Question: I have a div with a scroll bar which displays 15 months with 3 of the min each row, When the page loads I want to fix the scroll bar position to 2nd row as shown in my screenshot.As in the scroll bar should to be fixed to the position shown in my screenshot as opposed to top of the div.The reason for this requirement is we are displaying previous 3 months, but the user should see the current month when the page loads. I hope I have made it clear
I am using
'''
<div id="key_dates" style ="overflow:scroll;width:960px;height:500px">
'''
Can you guys please help?
Thanks,
Adarsh
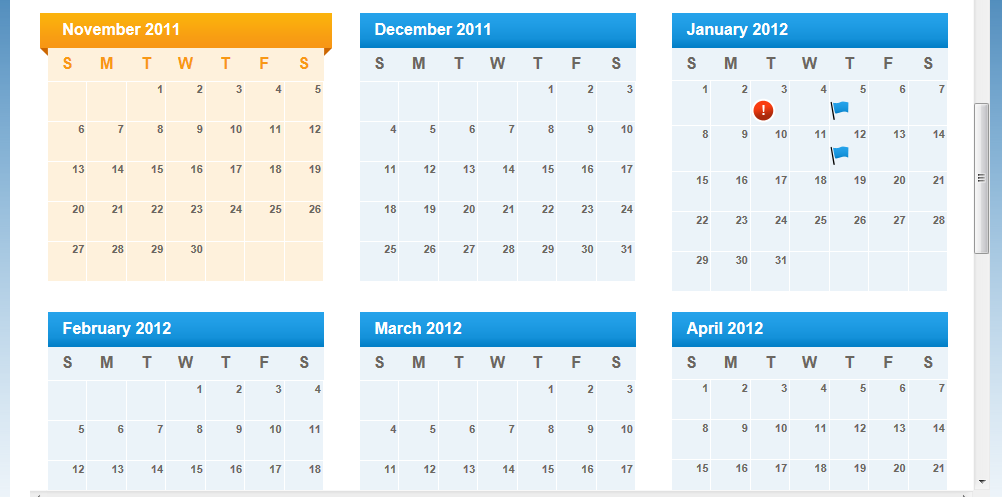
Answer: You need to use JavaScript for this:
'''
<!--
Place this script before closing </body> tag so that
DOM (HTML elements tree) is already built when the script is running
-->
<script>
// create a closure to not pollute global scope
!function () {
// cache reference to keyDates element
var keyDates = document.getElementById('key_dates');
// set scroll to the height of one row
keyDates.scrollTop = 150; // substitute '150' with height of one row
} ();
<script>
'''
<URL> is the documentation of element.scrollTop
If you are using jQuery, you do it like this (and <URL>;
'''
<script>
$('#key_dates').scrollTop( 150 );
</script>
'''
An example with jQuery: <URL>